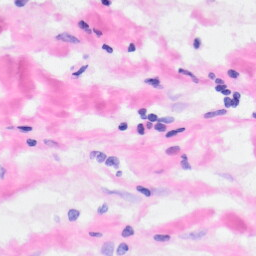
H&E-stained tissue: Kidney